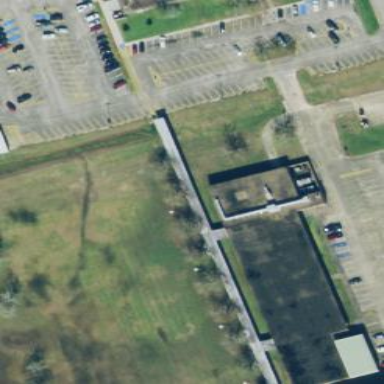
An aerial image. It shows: College building.